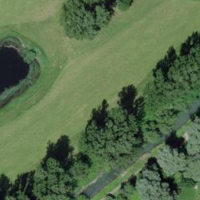
EUNIS habitat code: 53
Species observed at this site:
Prunus padus
Plantago major